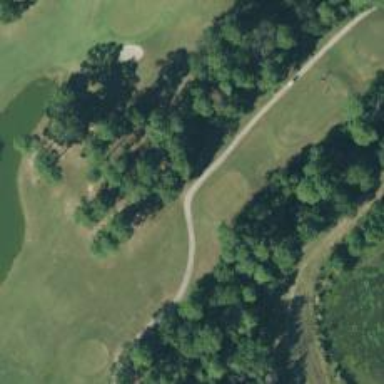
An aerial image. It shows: Path for both roads and golfers.